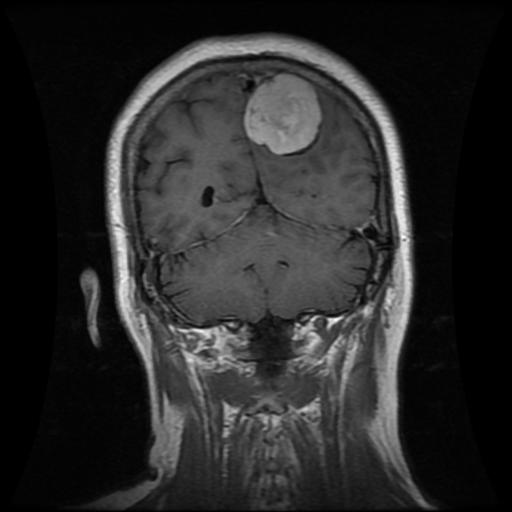
Label: meningioma